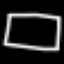
Label: square